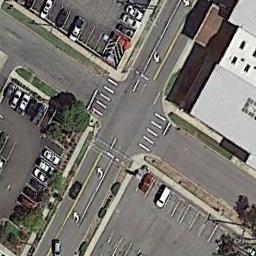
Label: intersection